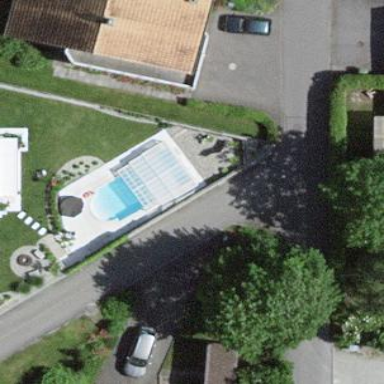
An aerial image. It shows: Outdoor swimming pool on leisure land.